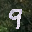
Label: 9